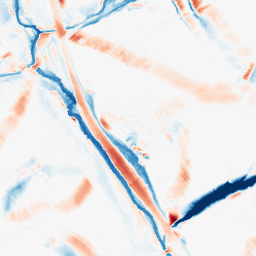
Category: morphological
Decomposition family: morphological_diamond
Decomposition parameters: operation: average
radius: 15
Upsampling method: bicubic
Upsampling parameters: scale: 8
Upsampling scale: 8